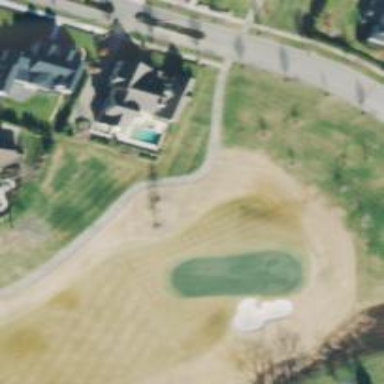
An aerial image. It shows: Path for golf carts.